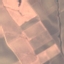
Land use / land cover class: AnnualCrop